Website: ulta-beauty
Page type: customer-info-address
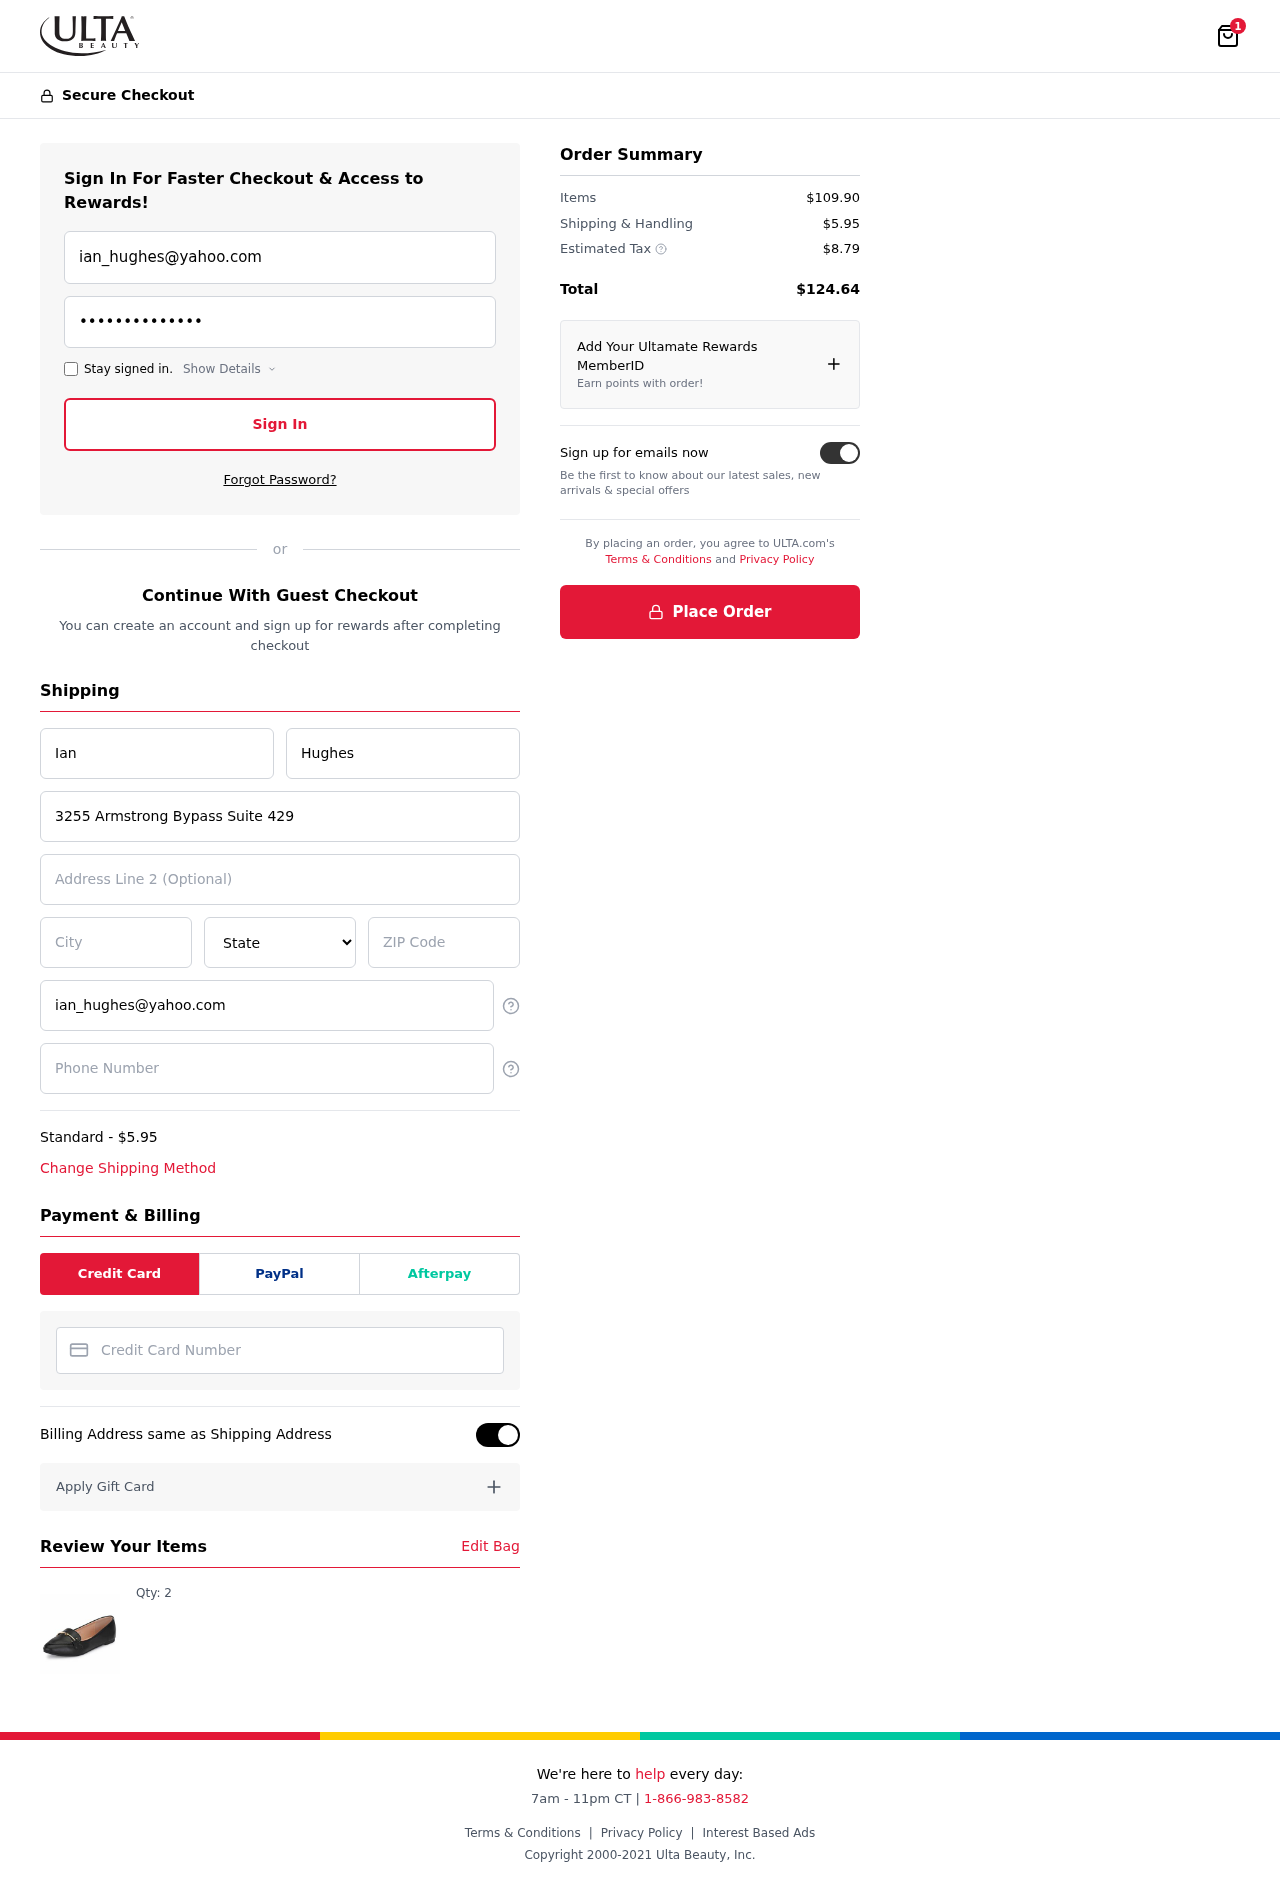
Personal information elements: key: PII_CARD_NUMBER
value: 3759 1424 4458 393
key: PII_CITY
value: Randybury
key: PII_EMAIL
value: ian_hughes@yahoo.com
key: PII_FIRSTNAME
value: Ian
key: PII_LASTNAME
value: Hughes
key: PII_PHONE
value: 3359827983
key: PII_POSTCODE
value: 85287
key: PII_STATE
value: Louisiana
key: PII_STREET
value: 3255 Armstrong Bypass Suite 429
Product elements: key: PRODUCT1_QUANTITY
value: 2
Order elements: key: ORDER_NUM_ITEMS
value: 1
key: ORDER_SHIPPING_COST
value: $5.95
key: ORDER_ITEMS_TOTAL
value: $109.90
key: ORDER_SHIPPING_COST2
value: $5.95
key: ORDER_TAX
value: $8.79
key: ORDER_TOTAL
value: $124.64